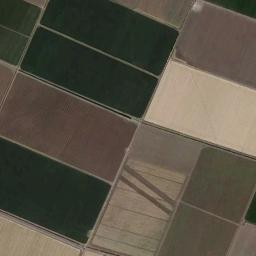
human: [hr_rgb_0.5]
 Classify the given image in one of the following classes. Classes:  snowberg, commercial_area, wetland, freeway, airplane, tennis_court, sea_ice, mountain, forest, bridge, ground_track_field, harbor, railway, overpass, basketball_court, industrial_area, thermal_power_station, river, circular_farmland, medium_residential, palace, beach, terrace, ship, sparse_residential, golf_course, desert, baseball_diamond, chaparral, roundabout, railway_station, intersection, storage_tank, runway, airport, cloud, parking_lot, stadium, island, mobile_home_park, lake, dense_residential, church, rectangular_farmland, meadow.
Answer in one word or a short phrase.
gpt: rectangular_farmland